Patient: sex M, age 69
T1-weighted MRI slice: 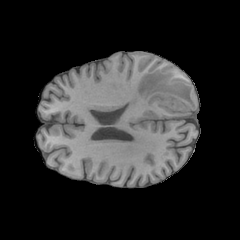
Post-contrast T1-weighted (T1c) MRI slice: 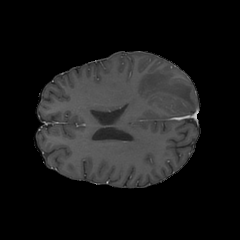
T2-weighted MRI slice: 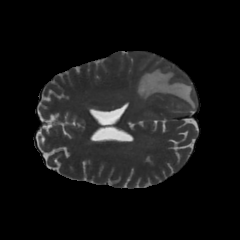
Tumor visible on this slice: yes
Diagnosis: Glioblastoma, IDH-wildtype
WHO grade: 4